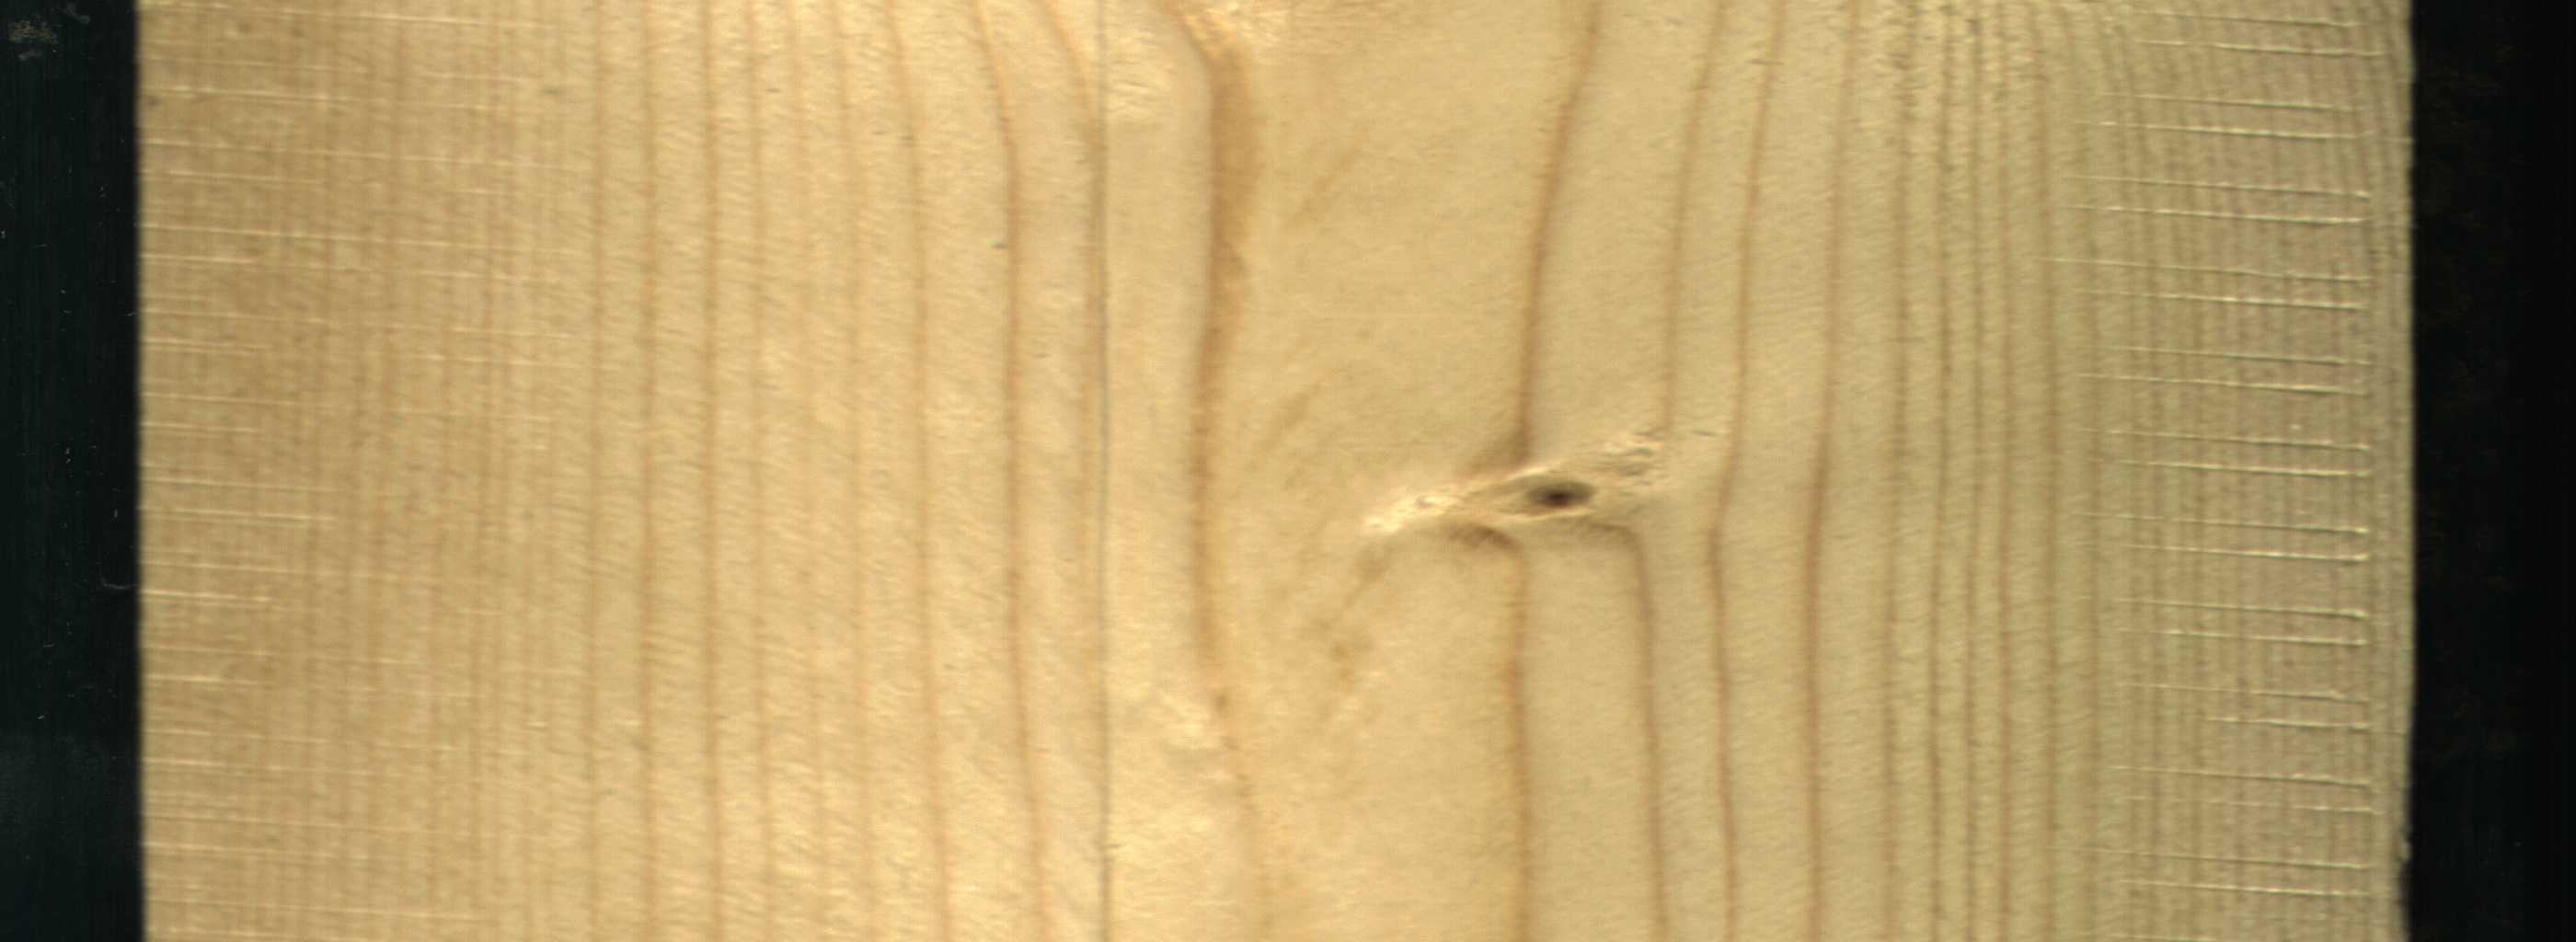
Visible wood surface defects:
Live_Knot